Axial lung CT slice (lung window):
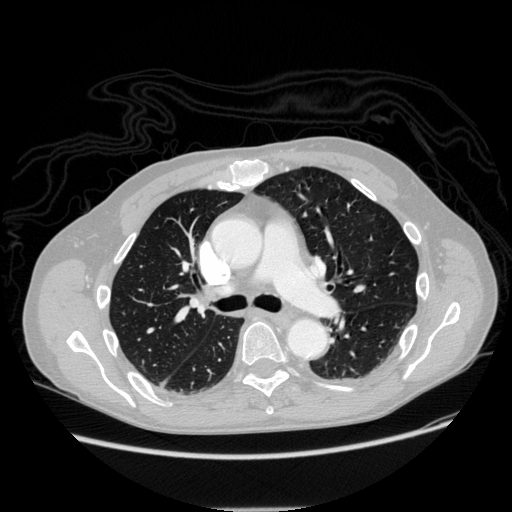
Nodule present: no